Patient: sex M, age 57
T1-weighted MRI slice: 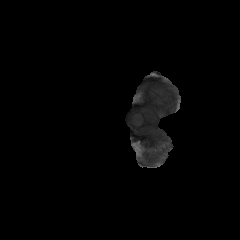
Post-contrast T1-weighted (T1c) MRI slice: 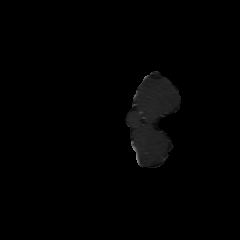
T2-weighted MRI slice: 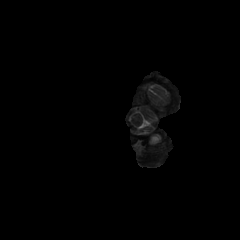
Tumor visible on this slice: no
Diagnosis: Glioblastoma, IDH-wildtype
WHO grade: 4